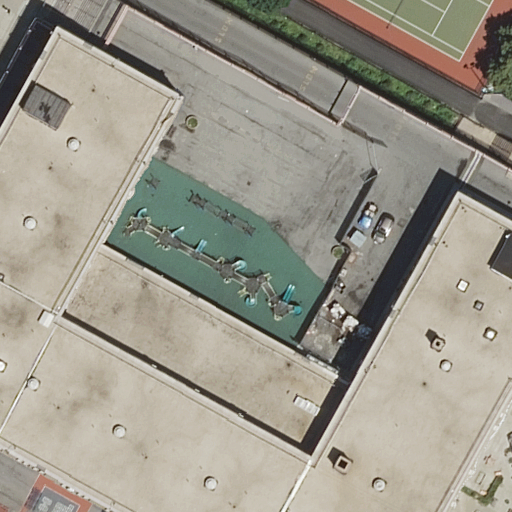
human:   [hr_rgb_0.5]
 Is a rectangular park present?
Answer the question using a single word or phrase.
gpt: yes

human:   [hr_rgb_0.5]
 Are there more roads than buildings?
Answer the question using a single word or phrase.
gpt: no

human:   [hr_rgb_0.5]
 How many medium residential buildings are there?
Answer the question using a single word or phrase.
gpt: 0

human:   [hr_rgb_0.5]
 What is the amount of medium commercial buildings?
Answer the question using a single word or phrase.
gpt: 0

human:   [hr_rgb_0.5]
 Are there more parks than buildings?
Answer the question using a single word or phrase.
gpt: no

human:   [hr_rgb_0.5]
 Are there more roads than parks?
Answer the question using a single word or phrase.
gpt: no

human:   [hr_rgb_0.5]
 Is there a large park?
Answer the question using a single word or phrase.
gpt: yes

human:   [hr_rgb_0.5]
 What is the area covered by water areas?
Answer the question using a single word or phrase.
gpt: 0m2

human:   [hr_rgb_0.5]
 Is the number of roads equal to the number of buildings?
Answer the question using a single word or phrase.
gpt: no

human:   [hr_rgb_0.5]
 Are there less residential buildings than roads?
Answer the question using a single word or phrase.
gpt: no

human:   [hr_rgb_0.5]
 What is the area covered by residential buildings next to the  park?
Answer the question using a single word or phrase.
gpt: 4093m2

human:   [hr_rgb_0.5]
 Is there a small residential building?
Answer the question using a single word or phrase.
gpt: no

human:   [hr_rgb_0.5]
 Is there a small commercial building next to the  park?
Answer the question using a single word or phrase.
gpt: no

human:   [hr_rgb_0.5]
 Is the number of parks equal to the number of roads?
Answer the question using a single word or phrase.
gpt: no

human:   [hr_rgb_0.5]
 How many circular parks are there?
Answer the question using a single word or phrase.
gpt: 0

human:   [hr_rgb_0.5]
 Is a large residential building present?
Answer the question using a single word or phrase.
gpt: yes

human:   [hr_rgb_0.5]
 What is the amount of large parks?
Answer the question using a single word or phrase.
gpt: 1

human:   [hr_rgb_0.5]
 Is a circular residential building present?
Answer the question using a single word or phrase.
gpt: no

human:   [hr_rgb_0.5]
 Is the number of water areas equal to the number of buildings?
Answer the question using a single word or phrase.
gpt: no

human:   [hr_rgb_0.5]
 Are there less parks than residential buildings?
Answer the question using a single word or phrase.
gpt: no

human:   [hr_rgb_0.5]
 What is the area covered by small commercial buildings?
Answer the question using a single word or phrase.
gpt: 0m2

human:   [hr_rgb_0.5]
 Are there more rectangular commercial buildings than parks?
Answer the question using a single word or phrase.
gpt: no

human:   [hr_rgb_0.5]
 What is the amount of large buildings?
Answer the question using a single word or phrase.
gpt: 1

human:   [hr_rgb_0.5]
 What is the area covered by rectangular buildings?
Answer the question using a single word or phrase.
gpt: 4093m2

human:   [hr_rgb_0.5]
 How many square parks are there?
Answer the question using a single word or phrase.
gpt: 0

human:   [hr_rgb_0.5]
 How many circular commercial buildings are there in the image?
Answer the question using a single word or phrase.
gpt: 0

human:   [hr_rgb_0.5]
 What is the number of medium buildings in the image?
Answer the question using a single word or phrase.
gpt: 0

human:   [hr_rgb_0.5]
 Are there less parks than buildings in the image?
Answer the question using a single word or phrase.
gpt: no

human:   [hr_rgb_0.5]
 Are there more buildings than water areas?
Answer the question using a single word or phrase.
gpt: yes

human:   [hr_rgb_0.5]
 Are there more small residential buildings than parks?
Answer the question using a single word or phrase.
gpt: no

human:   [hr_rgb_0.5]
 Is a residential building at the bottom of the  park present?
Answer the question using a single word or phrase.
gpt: no

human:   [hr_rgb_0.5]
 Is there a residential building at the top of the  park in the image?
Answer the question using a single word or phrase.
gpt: no

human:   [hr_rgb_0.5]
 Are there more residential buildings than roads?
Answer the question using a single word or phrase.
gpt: yes

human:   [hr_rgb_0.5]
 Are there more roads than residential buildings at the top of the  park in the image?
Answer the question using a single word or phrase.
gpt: no

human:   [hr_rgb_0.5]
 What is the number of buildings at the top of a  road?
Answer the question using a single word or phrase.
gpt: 0

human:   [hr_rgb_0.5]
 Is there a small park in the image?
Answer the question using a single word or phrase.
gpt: no